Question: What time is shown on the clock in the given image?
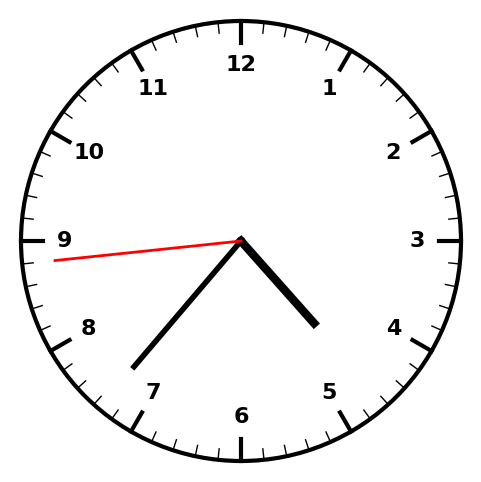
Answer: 04:36:44